Interaction volume radius: 5 \u00c5
Interaction volume height: 10 \u00c5
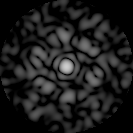
Disorder parameter: 0.849